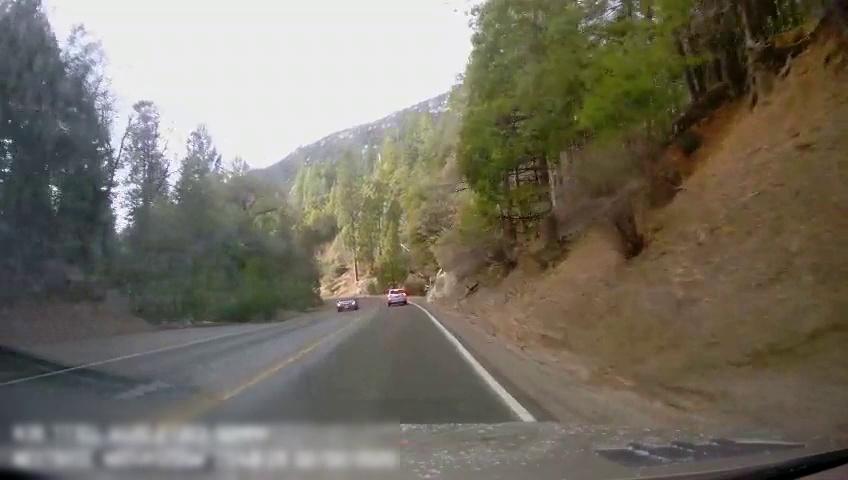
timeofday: Day
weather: Sunny
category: Drivable Space
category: Vehicles | Car
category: Vehicles | Car
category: Lanes | Opposite Lane
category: Lanes | Current Lane
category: Lanes | Current Lane